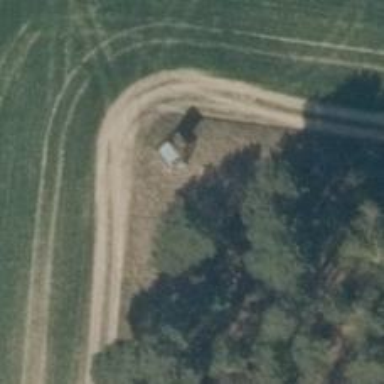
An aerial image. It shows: Hunting stand.